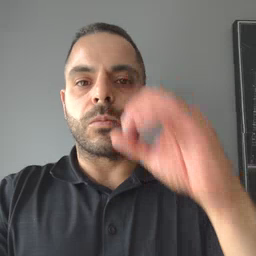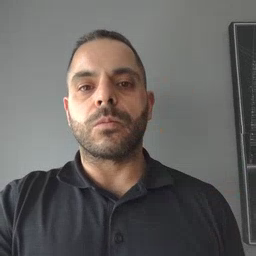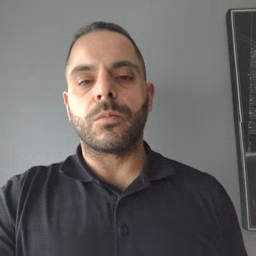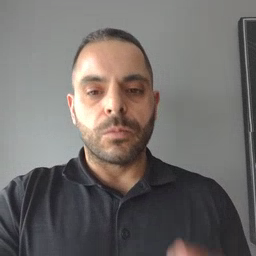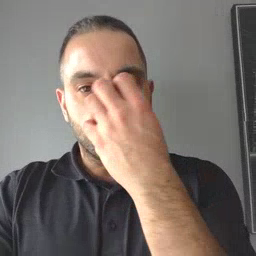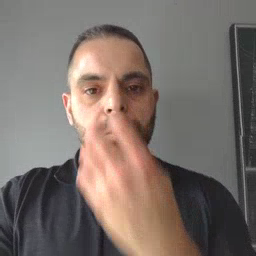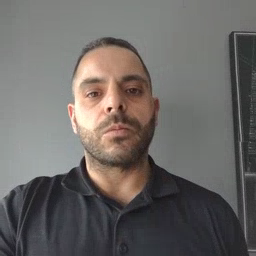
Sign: clown